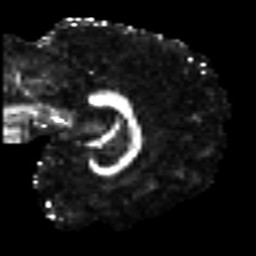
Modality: FA
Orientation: sagittal
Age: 42
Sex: female
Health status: healthy
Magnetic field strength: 3 T
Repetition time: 8.4 s
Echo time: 0.0926 s